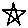
Label: star